Question: This code return false in Wear API 22:
'''
PackageManager pm = getPackageManager();
boolean hasGps = pm.hasSystemFeature(PackageManager.FEATURE_LOCATION_GPS);
'''
Per default in Android Studio AVD Manager for Wear AVD there is no GPS option. However if I "Clone Device..." (guess same as "New Hardware Profile") an existing one and then edit it, there is an GPS option. Still the AVD does not return true (code above).
There is an option "Import Hardware Profiles".
Does Sony have a "Hardware Profile" which I can import?
How can I test my local Wear GPS (without buying Sony SmartWatch 3 hardware)?
Is there a Sony Smartwatch 3 emulator/AVD/skin?

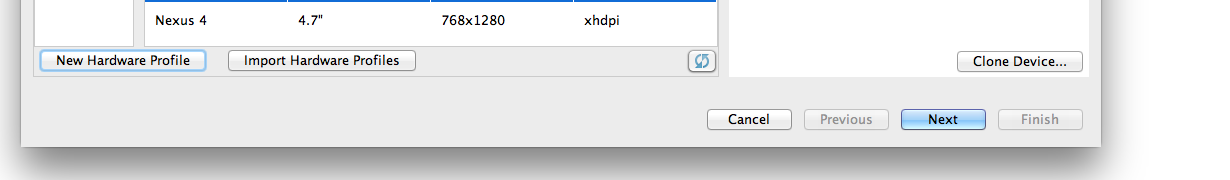
Answer: Not all Android Wear devices provide a GPS unit. Instead, you should use the FusedLocationProviderApi from Google Play Services to request location updates. The nice part about this API is that if your phone and watch are together, it will use the GPS in the phone to save battery - it will only use the GPS on the wearable when it is disconnected from the phone. The FusedLocationProviderApi uses the same API as available on phones, so you can reuse most of your existing code.
Here is a blog post I wrote about this:
<URL>
Documentation for FusedLocationProviderApi:
<URL>
And a sample that implements this:
<URL>
There is no emulator that provides the GPS functionality of the Sony SmartWatch 3.